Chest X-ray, PA view. Patient: 49 years old, sex F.
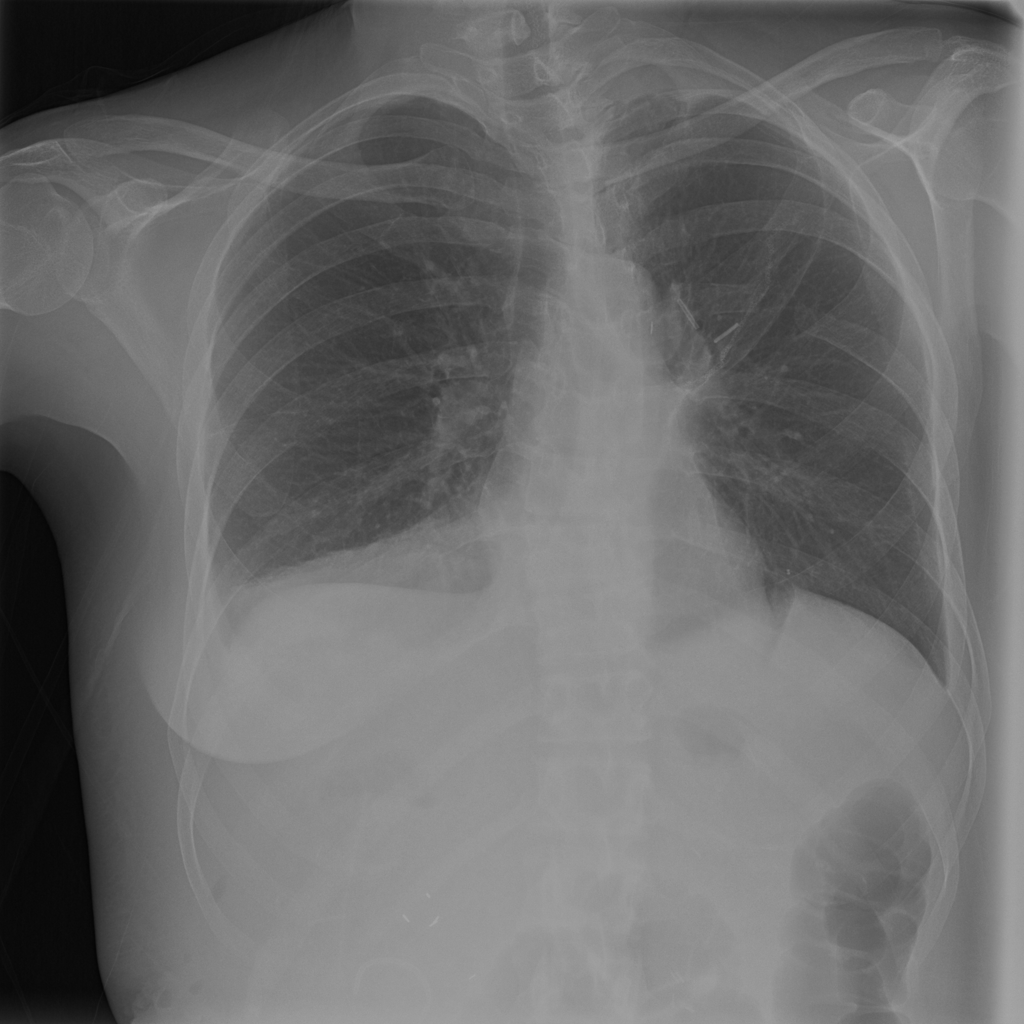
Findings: Atelectasis, Effusion, Infiltration, Pneumothorax